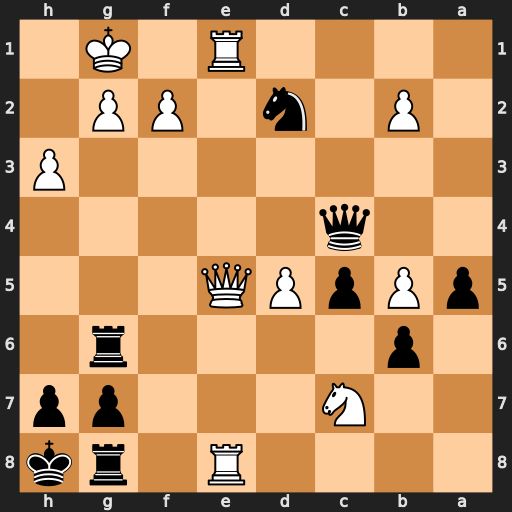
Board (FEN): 4R1rk/2N3pp/1p4r1/pPpPQ3/2q5/7P/1P1n1PP1/4R1K1
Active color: b
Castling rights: -
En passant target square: -
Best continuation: Nf3+ Kh1 Nxe5